Aerial crown-view tile of a tropical tree (Barro Colorado Island, Panama), acquired 20250124:
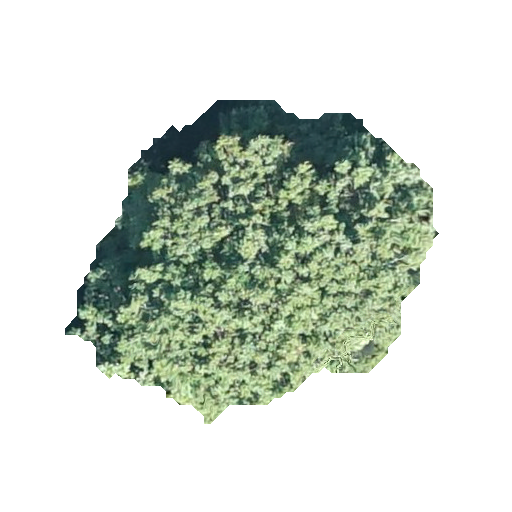
Species: Vatairea erythrocarpa
GBIF accepted scientific name: Vatairea erythrocarpa
Crown area: 120.941 m²